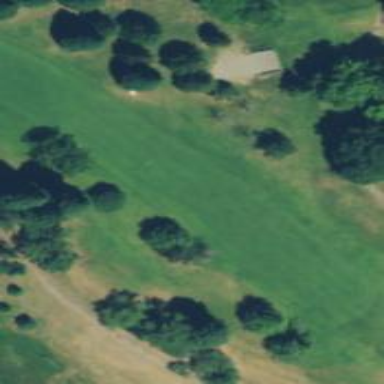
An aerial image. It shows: Golf hole.